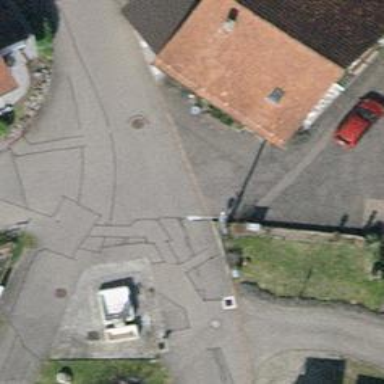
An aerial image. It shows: Residential road with asphalt surface and no sidewalk.